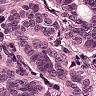
Metastatic tissue present: yes